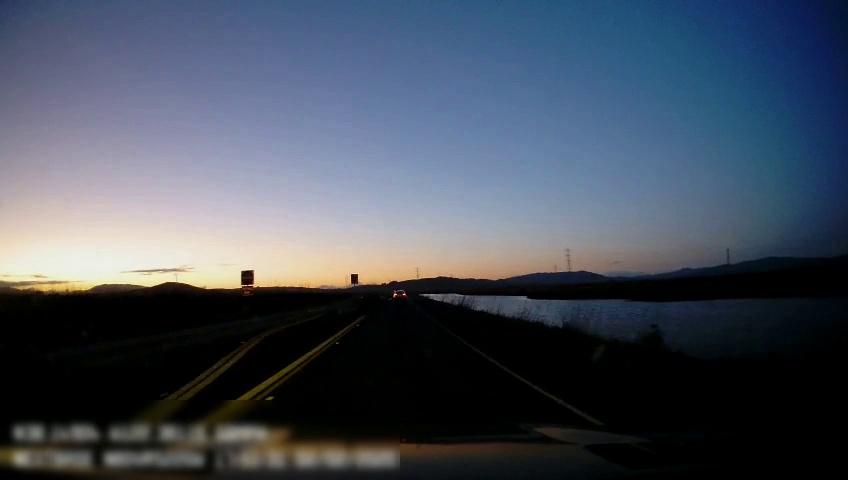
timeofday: Dusk/Dawn/Twilight
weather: Sunny
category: Drivable Space
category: Vehicles | Car
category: Lanes | Current Lane
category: Lanes | Current Lane
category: Lanes | Opposite Lane